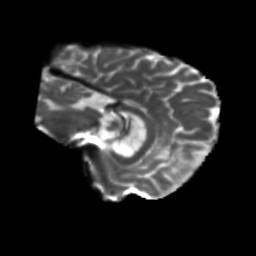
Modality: T2w
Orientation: sagittal
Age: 58
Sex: female
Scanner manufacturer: siemens
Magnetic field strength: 3 T
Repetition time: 5.47 s
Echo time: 0.0854 s